Question: I have a remote database that contain data which loaded periodically to the Android app when a new version of data available - i.e. new data have been added or existed data been edited. I need to keep user preferences of data even if the data has been reloaded.
E.g. data is a collection of quotes, there is no user registration, user can favorite any quote he like. To speed up the app, data is stored in sqlite database.
Now when a new version available, the data will be reloaded, so what the best way to mark already favorited quotes (like favorited tweet), image below show the idea

I thought of adding an extra binary column to the local database for favorite/unfavorite. In addition store the ids of favorited qoutes in the device (SharedPreferences)
When the updated data loaded, update the favorite column for qoutes that their ids stored in device with 1s, for the rest, the default value for favorite column is 0.
This should be work but I think there may be a better solution.
Any suggestion, Thanks!
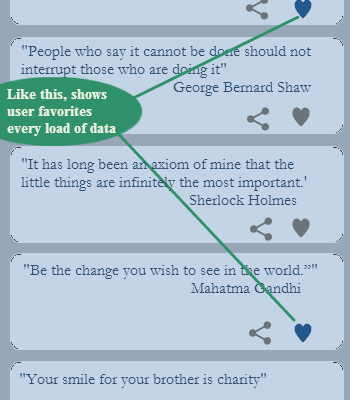
Answer: Ok, I applied my suggestion above, test it and thanks God,it flawlessly works :].
Here the solution for anyone who is interested, it is not the optimal one though.
The design is slightly differ from above, when an item in the list been clicked, a new fragment will be created contain details of item and favorite, share, etc buttons
So on click function
'''
public void onClick(View v) {
String fav QuoteIds;
switch (v.getId()) {
case R.id.btn_fav:
if (quote.getFavorite()==0) //Not favorited so add to favorite
{
fav_btn.setBackgroundResource(R.drawable.ic_action_favorited);
//update the object
quote.setFavorite(1);
}
}else //remove from favorite
{
fav_btn.setBackgroundResource(R.drawable.ic_action_favorite);
//update the object
quote.setFavorite(0);
}
//update the database
db.updateQuote (quote);
//Get the id of all favorite quotes to save them in SharedPreferences
favQuoteIds=db.getFavoriteQuotesIds();
db.close();
editor.remove(QUOTES_FAVORITE_IDS); // to keep most recent-
editor.commit();
editor.putString(QUOTES_FAVORITE_IDS, favQuoteIds);//version of user favorite
editor.commit();
'''
Inside My custom DatabaseHandler I add two functions [1] getFavoriteQuotesIds which returns favorited quotes ids as string seperated by "," to to be ready for IN clause inside update function: [2] restoreFavorite()
'''
public String getFavoriteQuotesIds ()
{
String quotes_ids="";
String selectQuery = "SELECT "+KEY_QUOTE_ID+" FROM " + TABLE_QUOTE +" WHERE "+TAG_FAVORITE+"=1";
SQLiteDatabase db = this.getWritableDatabase();
Cursor cursor = db.rawQuery(selectQuery, null);
if (cursor.moveToFirst()) {
do {
quotes_ids+=cursor.getString(0)+",";
} while (cursor.moveToNext());
}
//to get rid of last ","
quotes_ids = quotes_ids.substring(0, quotes_ids.length()-1);
return quotes_ids;
}
'''
Now when update data loaded, the table of quotes will be dropped and recreated, the default value for favorite column is 0s for all quotes
So we need to restore favorite quotes, first, get the ids from sharedpreferences, Second call restoreFavorite function which will update the database
'''
favoriteQuoteIds=sharedPref.getString(QUOTES_FAVORITE_IDS, "");
restoreFavorite(favoriteQuoteIds);
'''
restoreFavorite function
'''
public void restoreFavorite(String ids) {
SQLiteDatabase db = this.getWritableDatabase();
ContentValues values = new ContentValues();
values.put(TAG_FAVORITE, 1);
// updating row
db.update(TABLE_QUOTE, values, KEY_QUOTE_ID + " IN(" + ids + ")",null);
}
'''
What remain is the initial favorite button state for any qoute
So, check for it inside OnViewCreated
'''
if(quote.getFavorite()==1)
fav_btn.setBackgroundResource(R.drawable.ic_action_favorited);
else
fav_btn.setBackgroundResource(R.drawable.ic_action_favorite);
'''